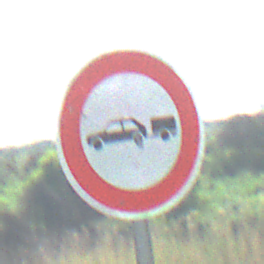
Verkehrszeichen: VerbotPersonenkraftwagenMitAnhaenger
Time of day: MorningAfternoon
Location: Outdoor (Special)
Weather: Clear
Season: NotSpecified
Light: Natural